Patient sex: F
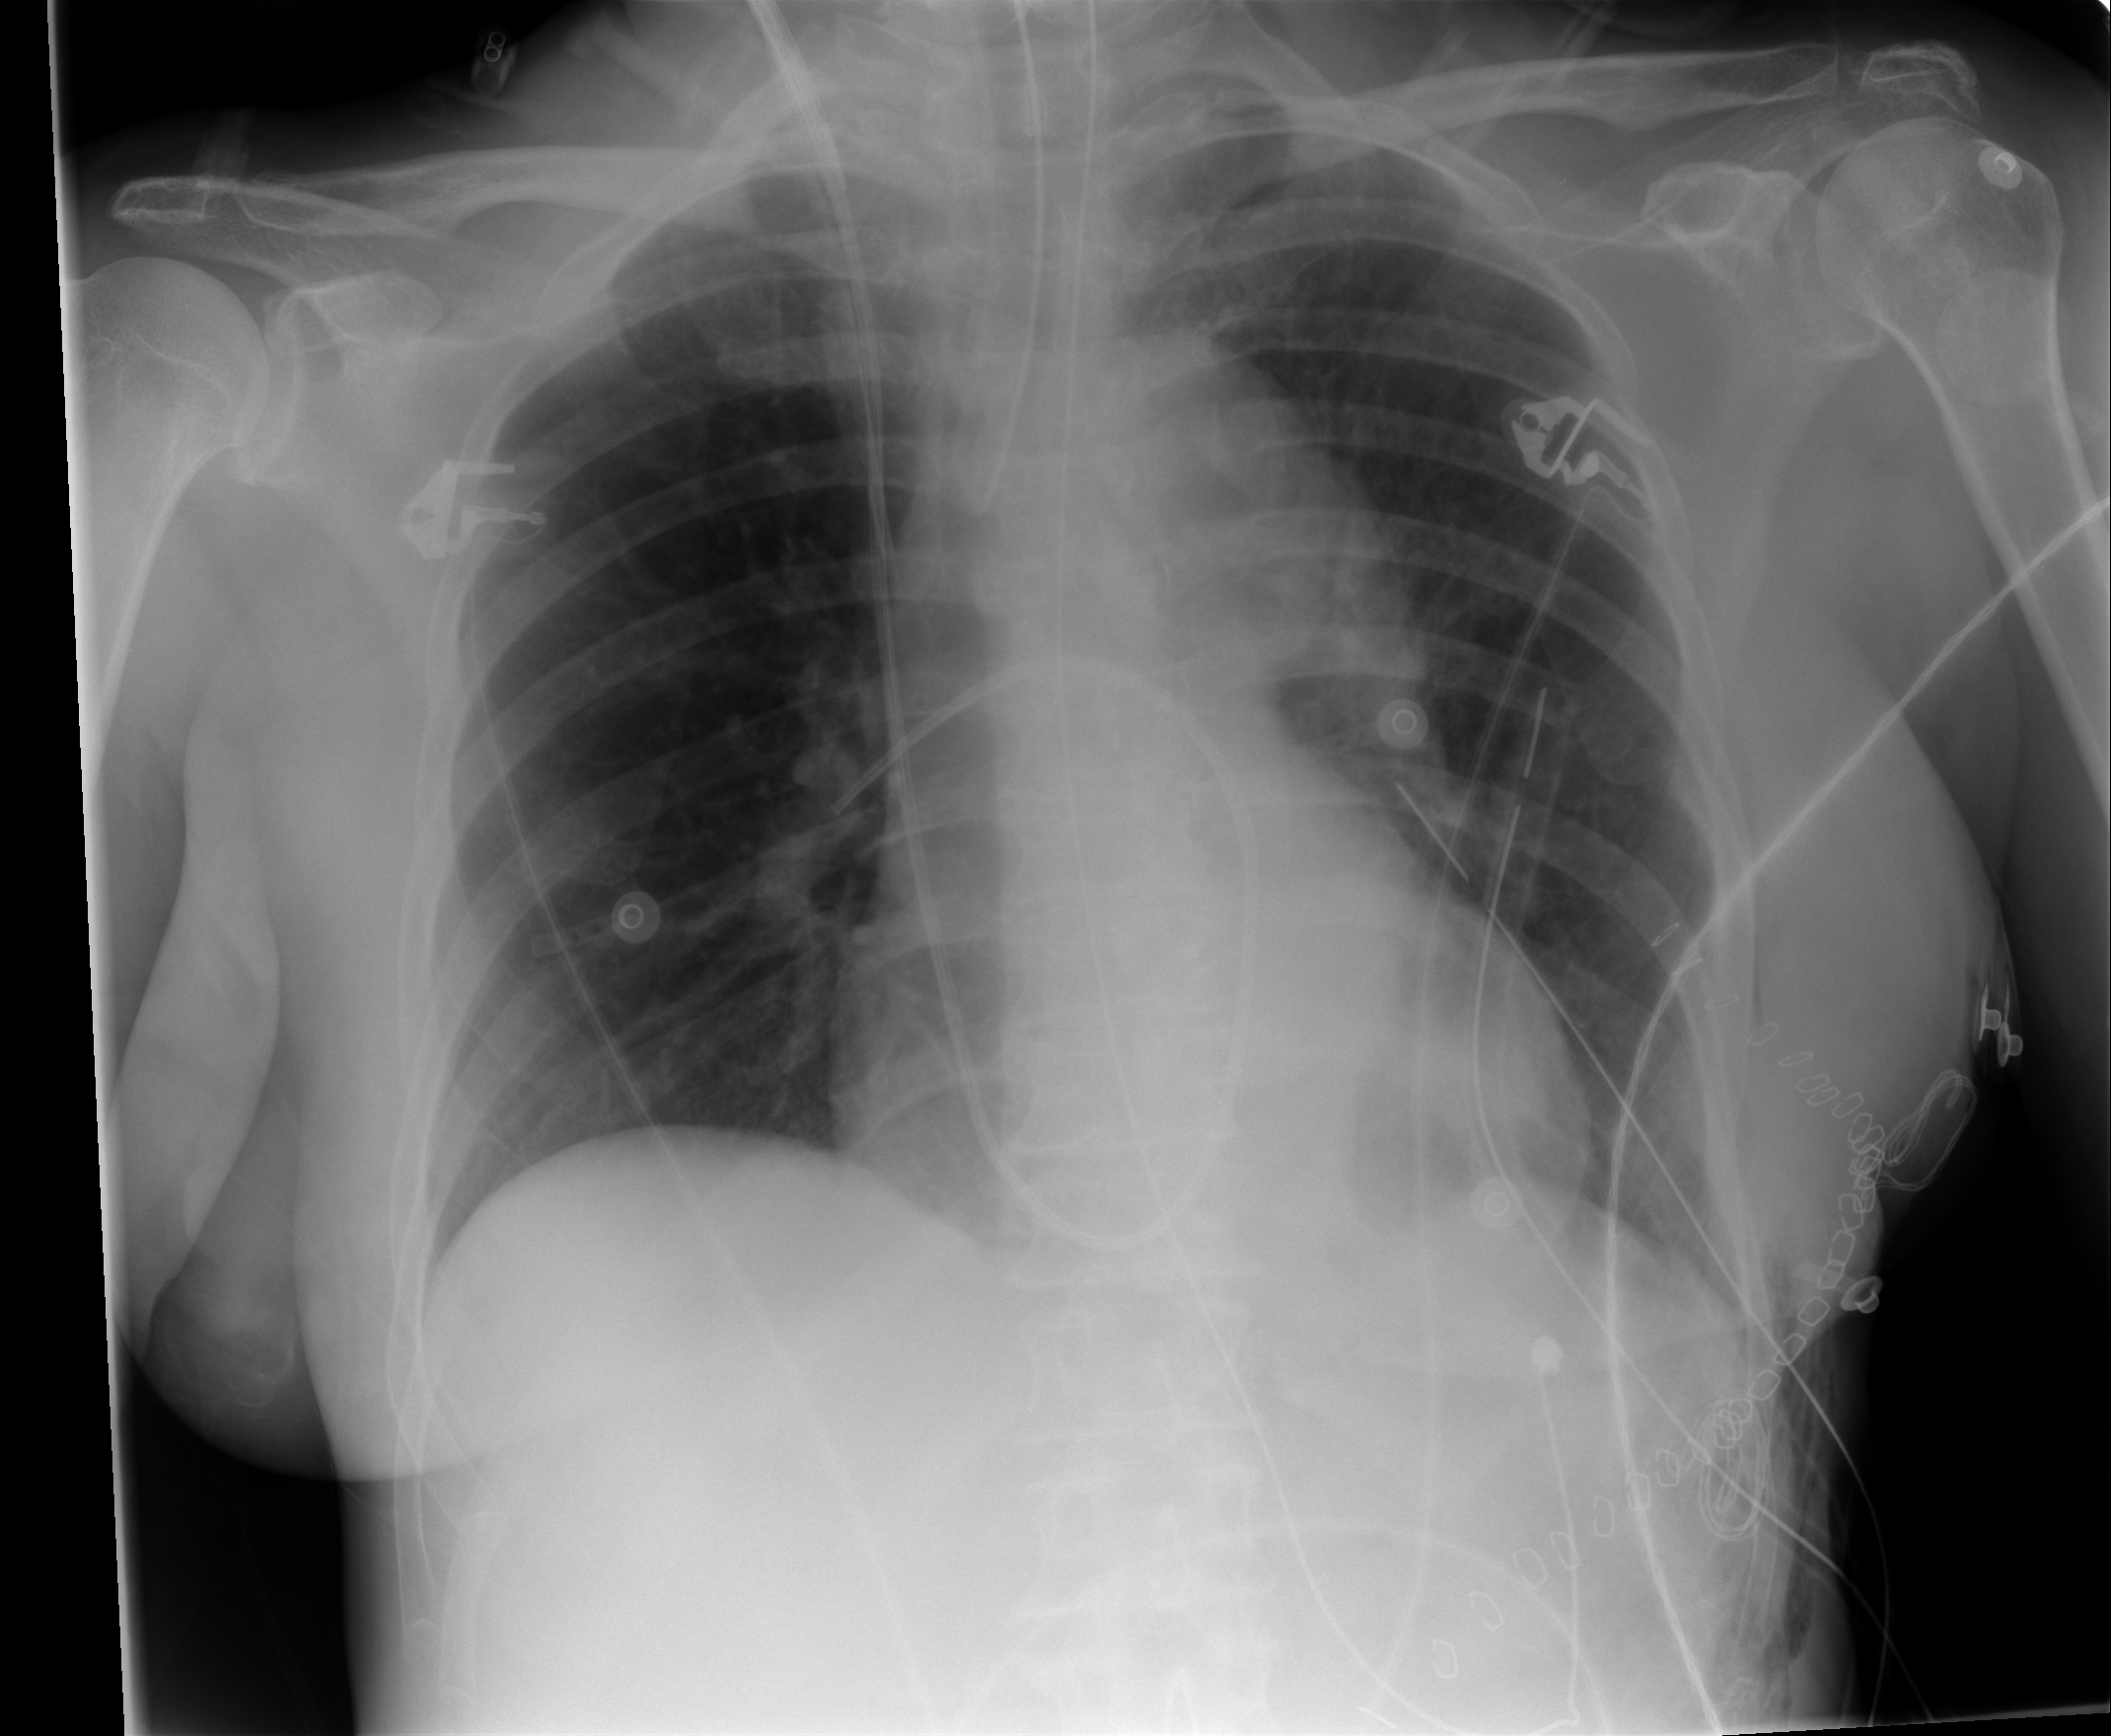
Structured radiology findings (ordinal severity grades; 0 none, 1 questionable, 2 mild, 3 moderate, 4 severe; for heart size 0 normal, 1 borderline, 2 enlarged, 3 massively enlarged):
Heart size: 2
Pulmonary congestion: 0
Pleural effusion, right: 0
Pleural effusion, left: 0
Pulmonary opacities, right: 0
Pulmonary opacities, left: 0
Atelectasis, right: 2
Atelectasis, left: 2